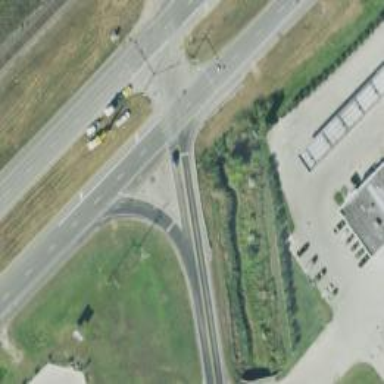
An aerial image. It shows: Trunk highway with expressway features.